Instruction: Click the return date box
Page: home
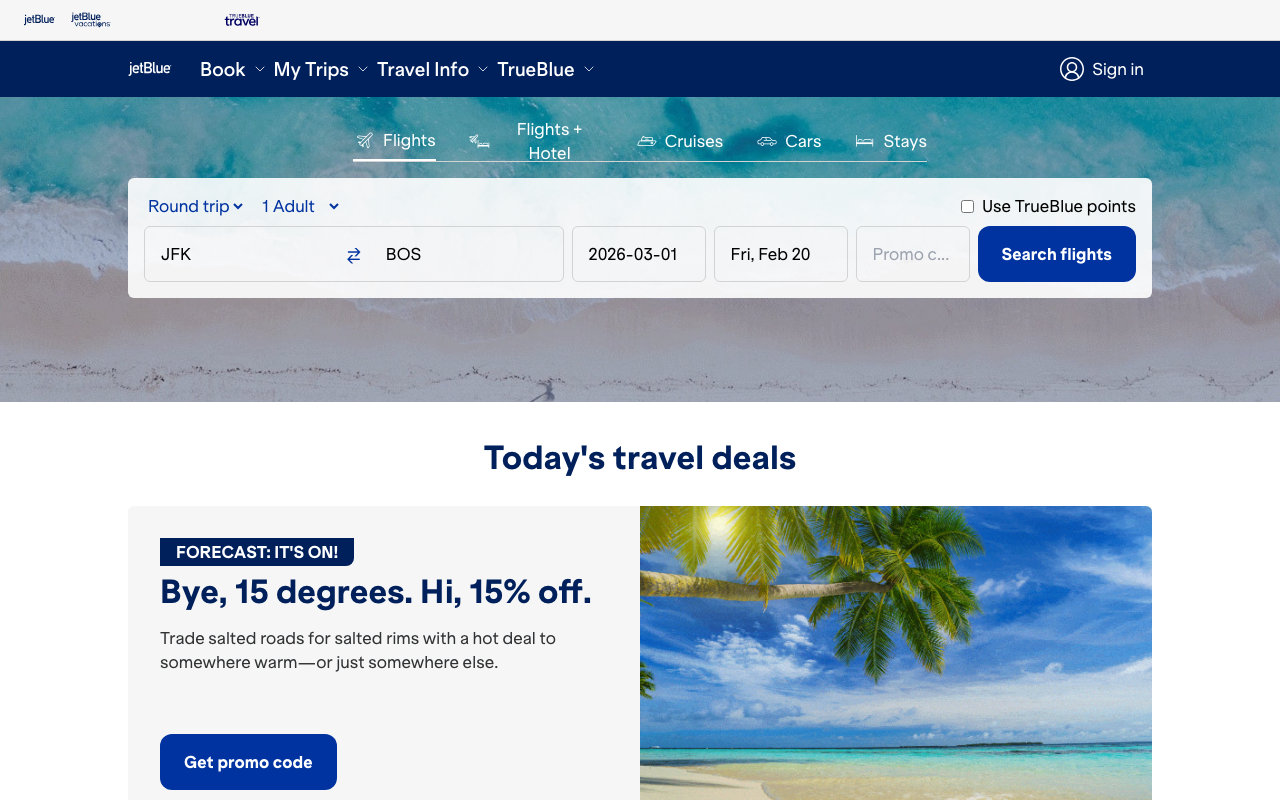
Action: click